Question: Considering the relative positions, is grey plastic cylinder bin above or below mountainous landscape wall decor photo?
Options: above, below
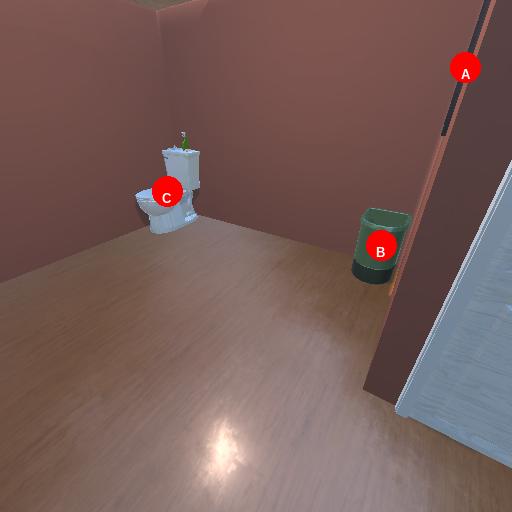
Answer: above